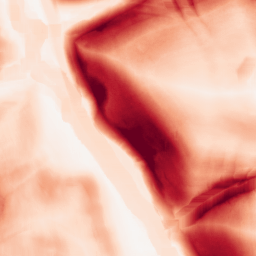
Category: morphological
Decomposition family: morphological_gradient
Decomposition parameters: size: 15
shape: square
Upsampling method: fft_zeropad
Upsampling parameters: scale: 8
Upsampling scale: 8